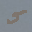
Label: 5